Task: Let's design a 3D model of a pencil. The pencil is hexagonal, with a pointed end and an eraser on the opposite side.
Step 11:
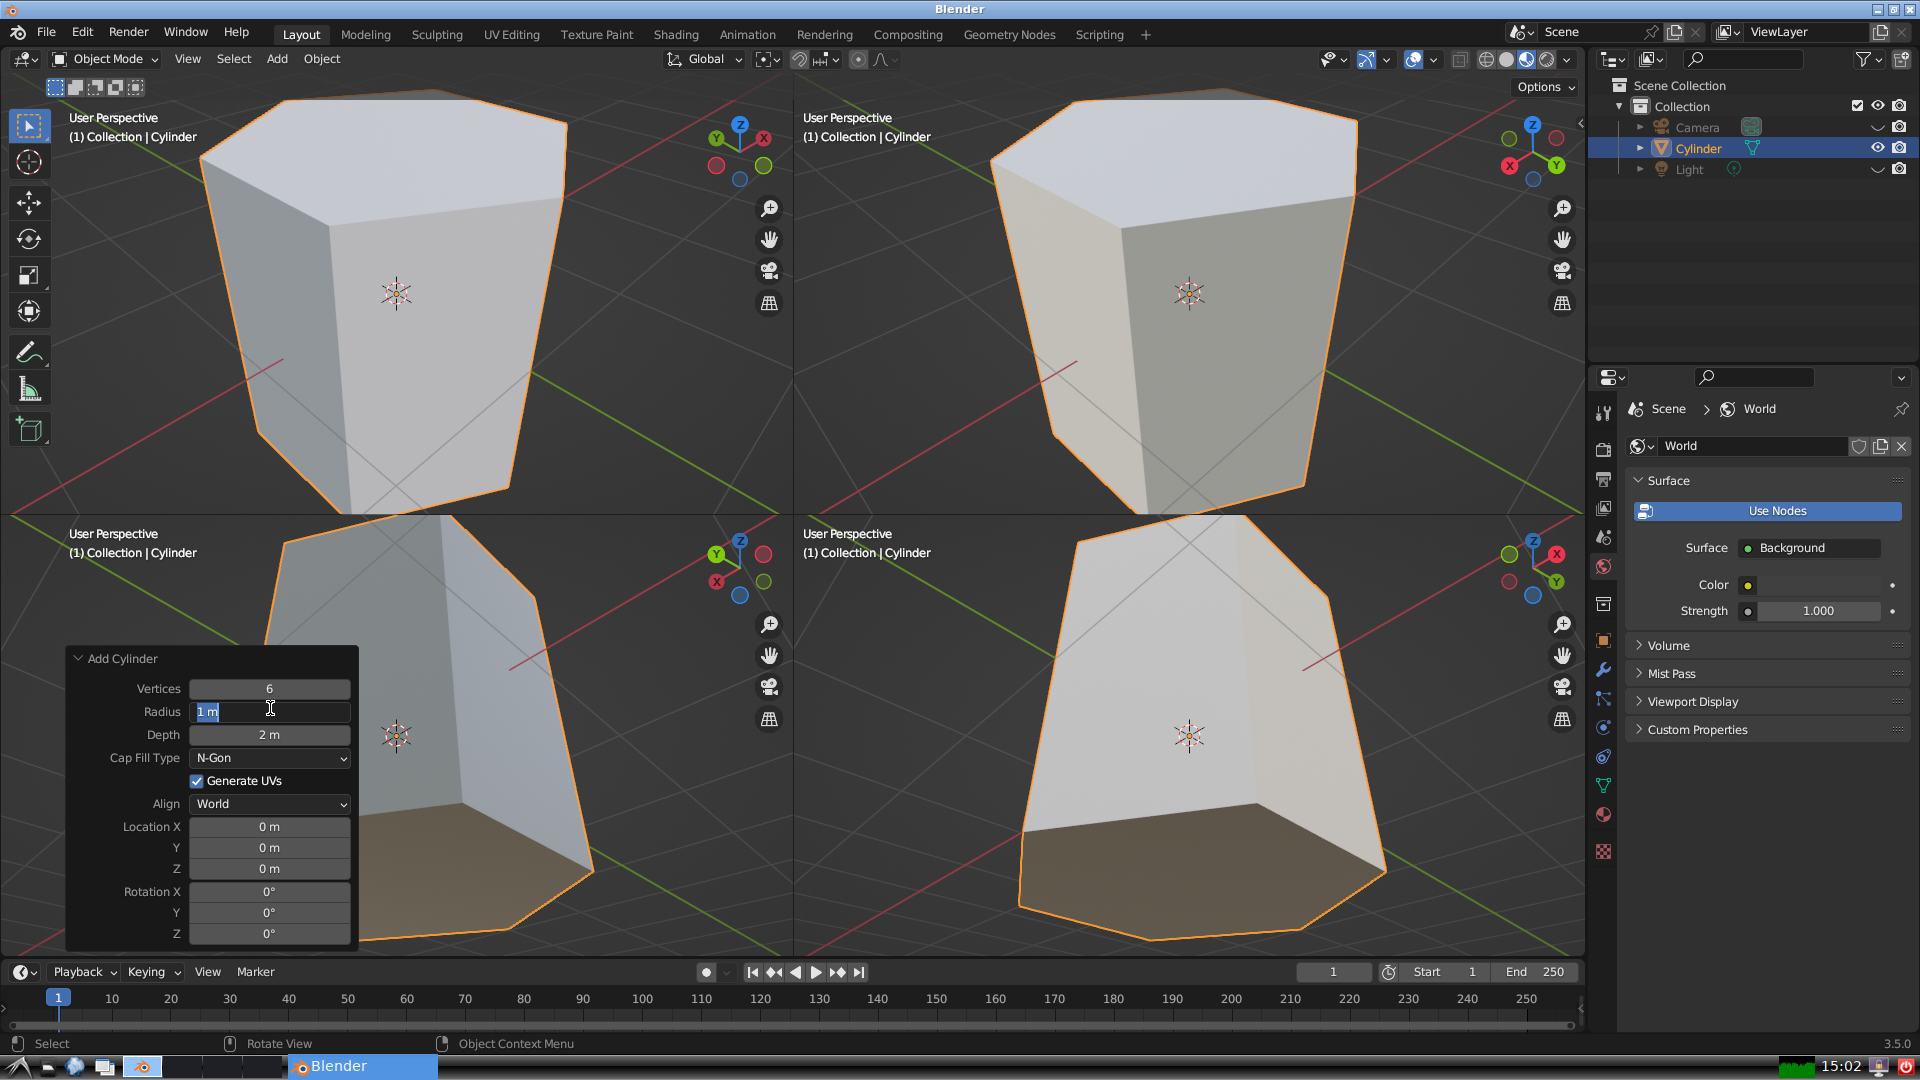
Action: input_text: 0.05